Question: From a real time signal adquisition, I'm getting 8400 points and I need to graph them.
My problem is that there is a lot of noise in the data, Is there an alghorythm that reduce the noise?
I need to know how many "plateaus" are there?

to something like:
<URL>
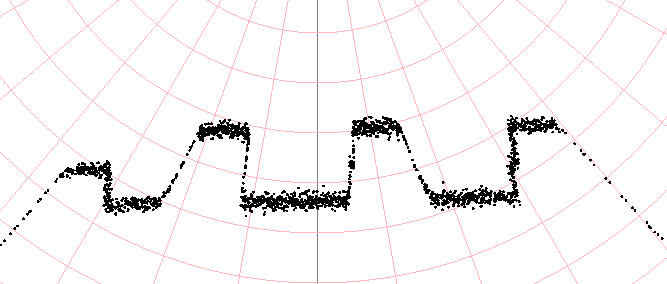
Answer: You can probably isolate the plateaus by means of a sliding window in which you compute the range (maximum value minus minimum value). Observe the resulting signal and see what threshold will discriminate.
Below is what you obtain by an horizontal morphological erosion, followed by counting the white pixels vertically. The slopes between the plateaus are very distinctive.
<URL>
After segmenting the cloud, fitting the plateaus is easy.